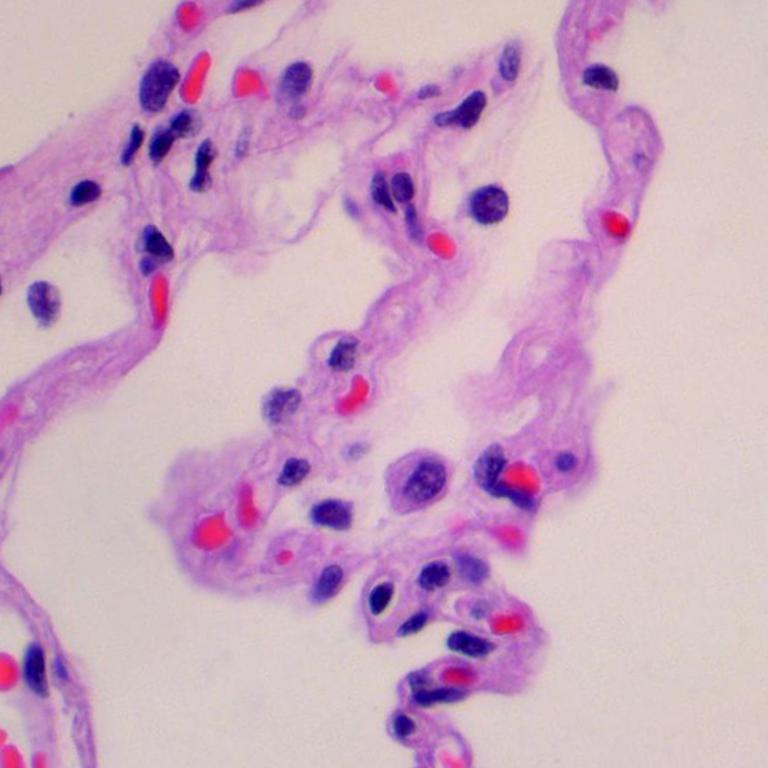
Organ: lung
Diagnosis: benign